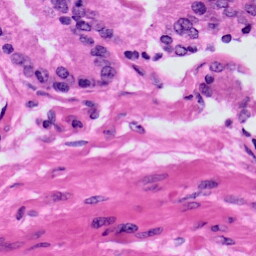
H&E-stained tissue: Prostate